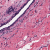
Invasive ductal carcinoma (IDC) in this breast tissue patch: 0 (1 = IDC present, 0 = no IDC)